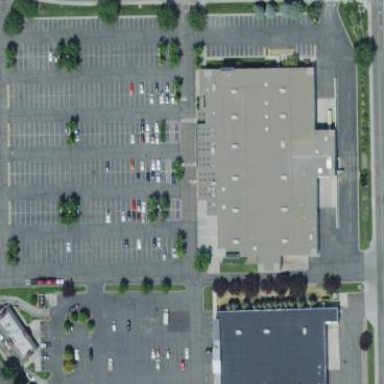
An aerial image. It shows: Commercial building.